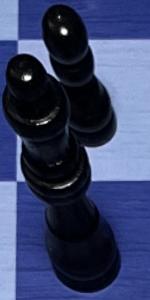
Label: Queen_Black